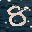
Label: 8